Interaction volume radius: 5 \u00c5
Interaction volume height: 10 \u00c5
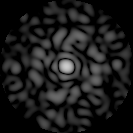
Disorder parameter: 0.8884